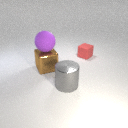
large brown metal cube behind large gray metal cylinder